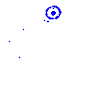
Particle: pion